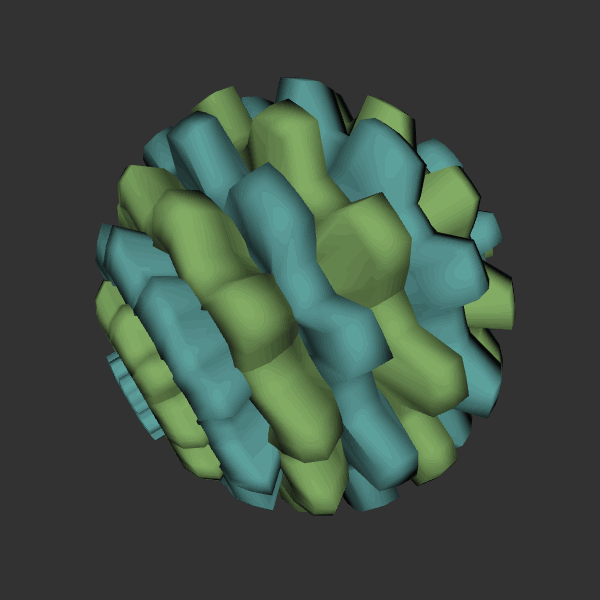
Background: dark